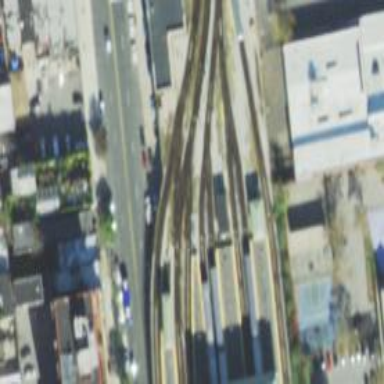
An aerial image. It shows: Bridge with electrified rail.